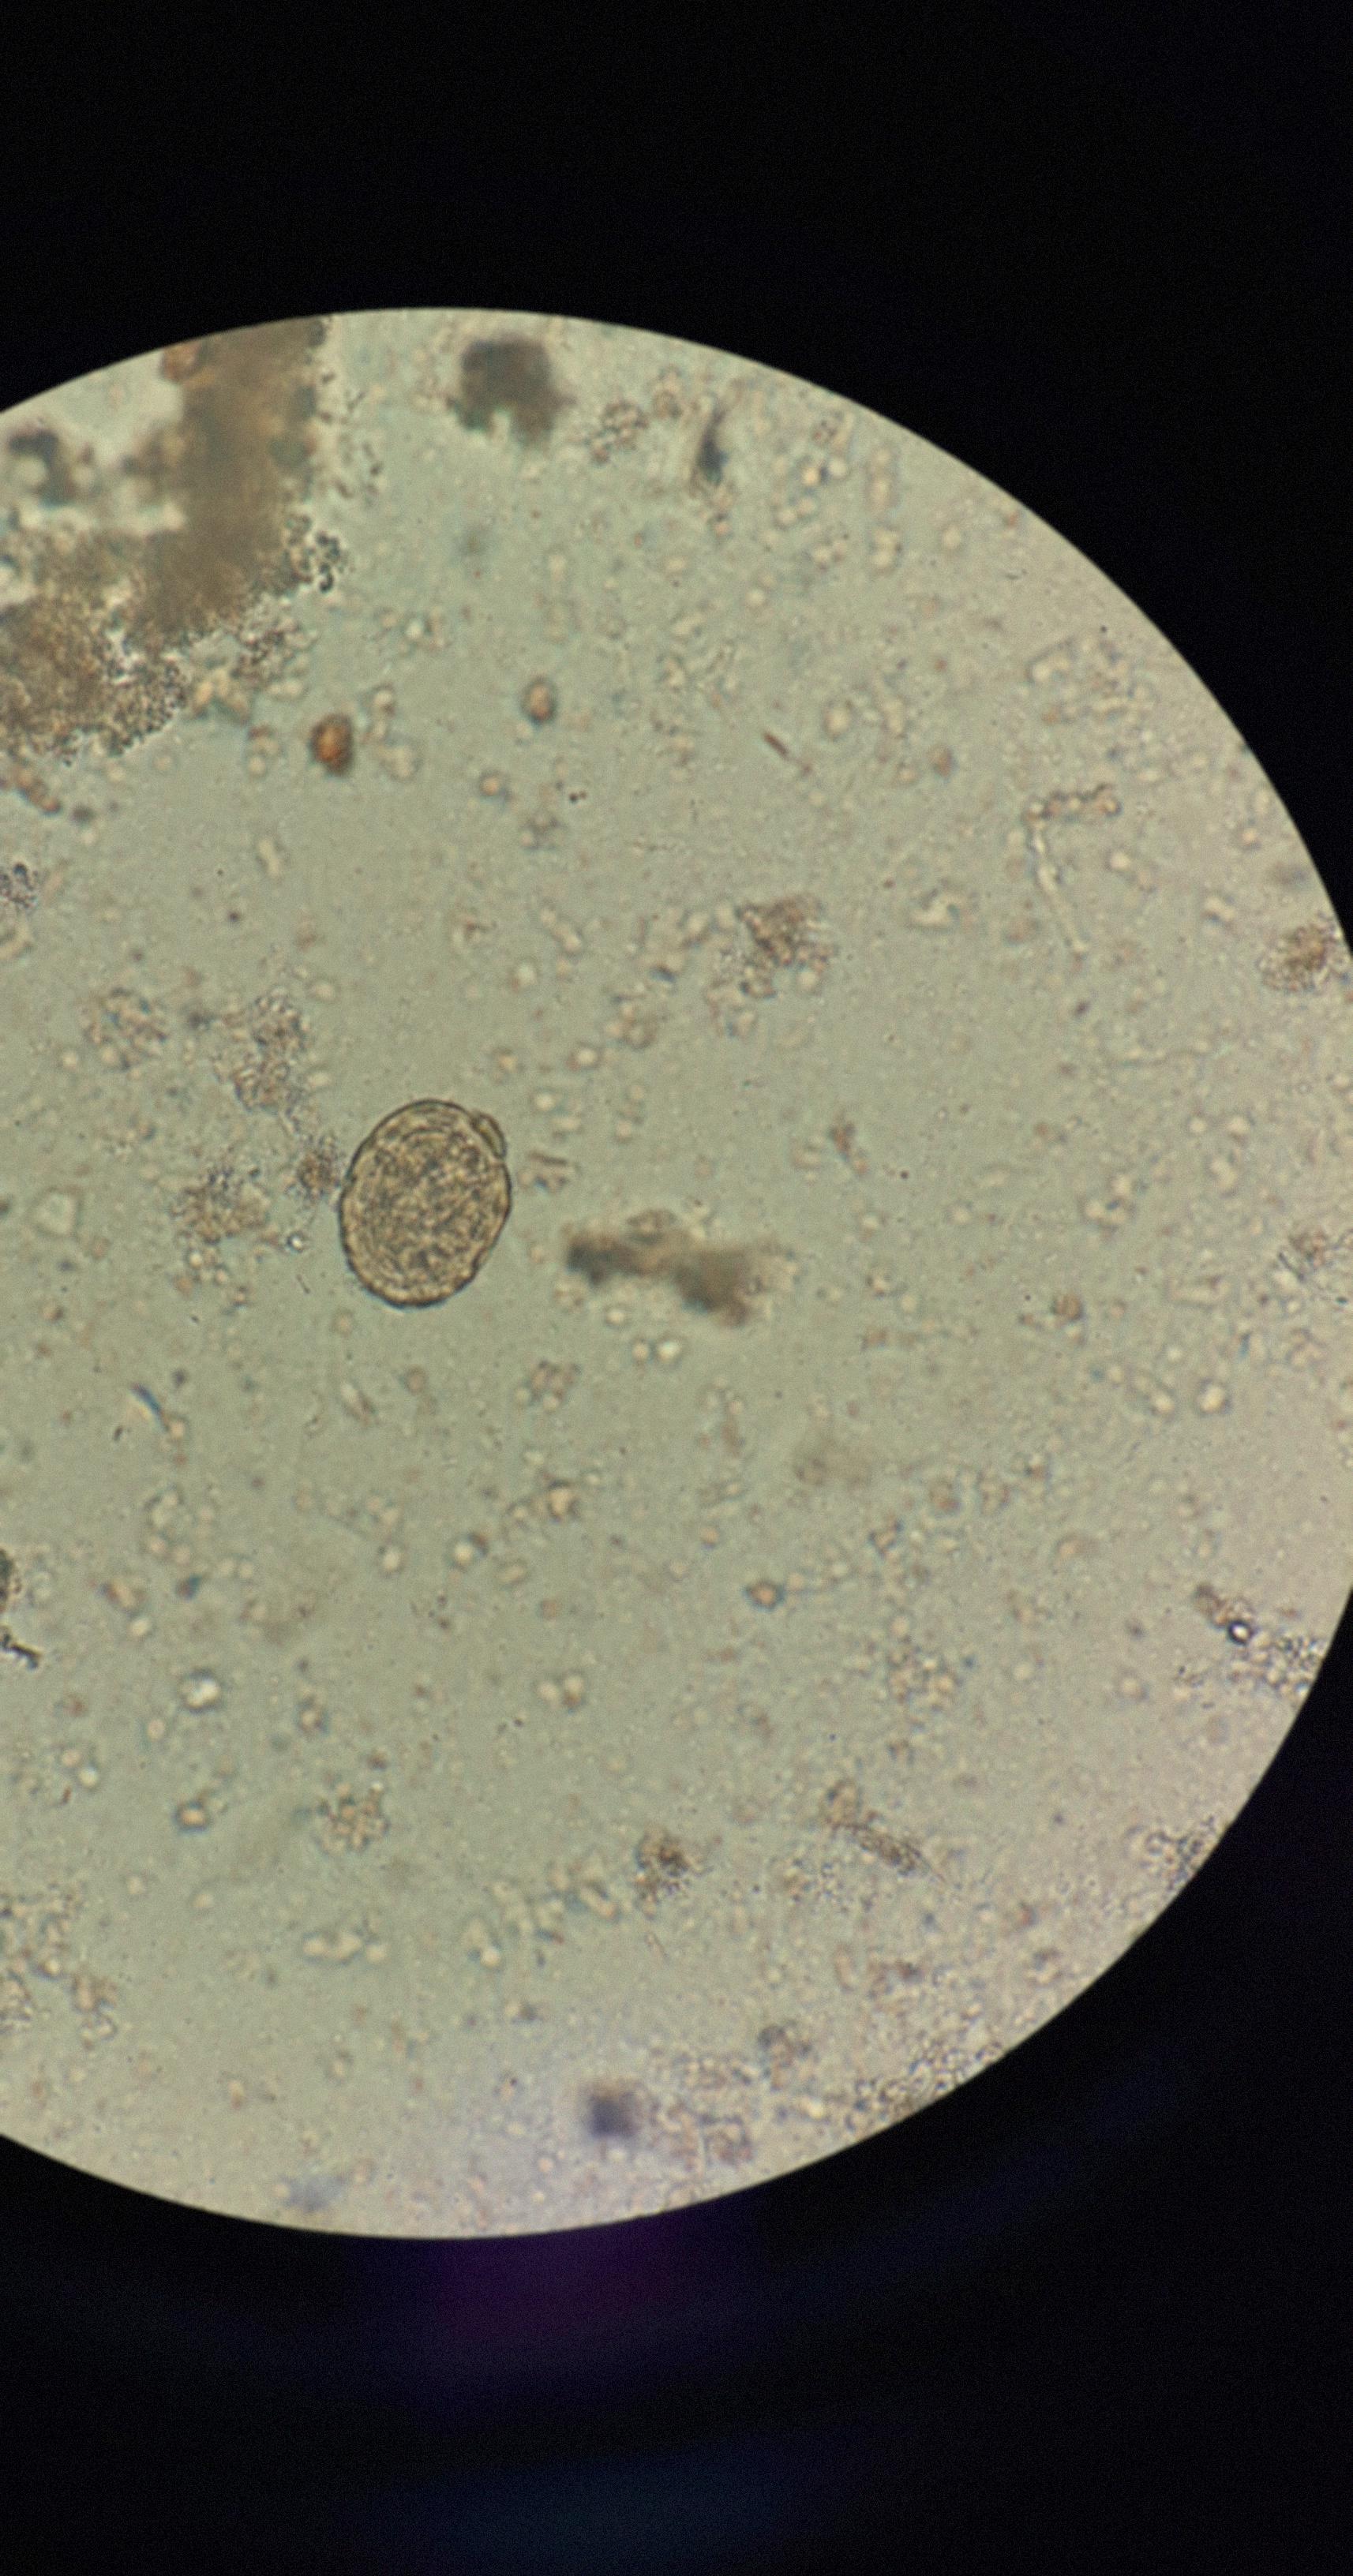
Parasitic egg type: Ascaris lumbricoides